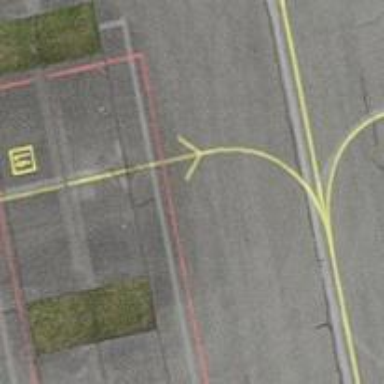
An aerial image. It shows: View of taxiway at the airport.